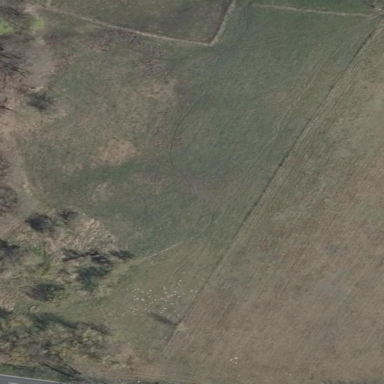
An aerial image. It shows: Beautiful meadow.